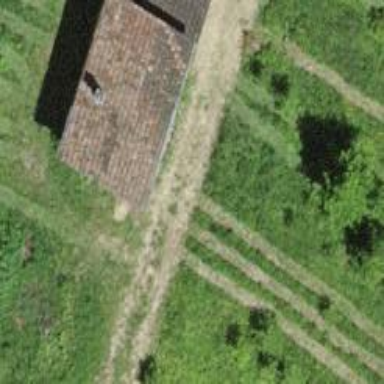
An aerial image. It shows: Cabin.